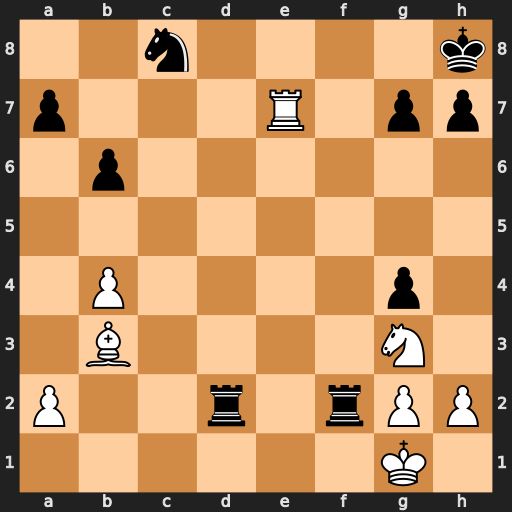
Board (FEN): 2n4k/p3R1pp/1p6/8/1P4p1/1B4N1/P2r1rPP/6K1
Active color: w
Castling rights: -
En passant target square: -
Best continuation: Re8+ Rf8 Rxf8#